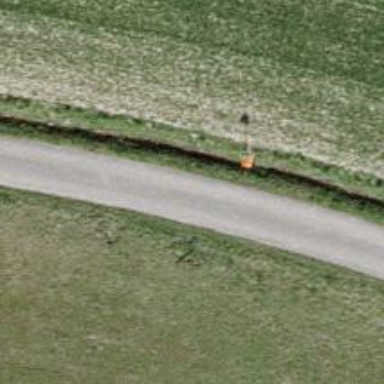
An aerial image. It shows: Aerial orange marker.